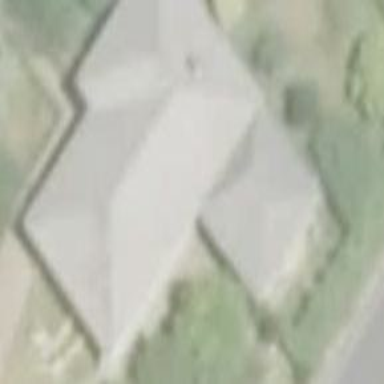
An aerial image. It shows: Simple house.